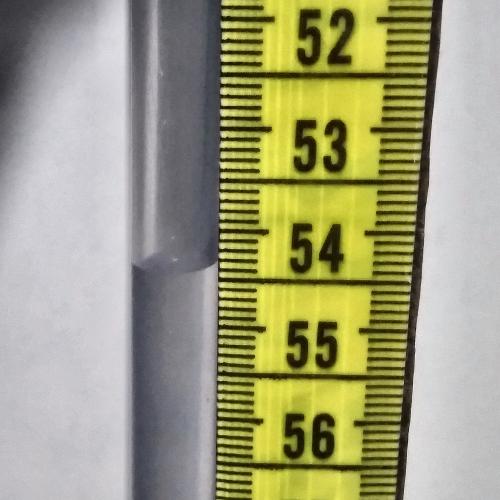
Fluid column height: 54.4 cm